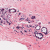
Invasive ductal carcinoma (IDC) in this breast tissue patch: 0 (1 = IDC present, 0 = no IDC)